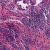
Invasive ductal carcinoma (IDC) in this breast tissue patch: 0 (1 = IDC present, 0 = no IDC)